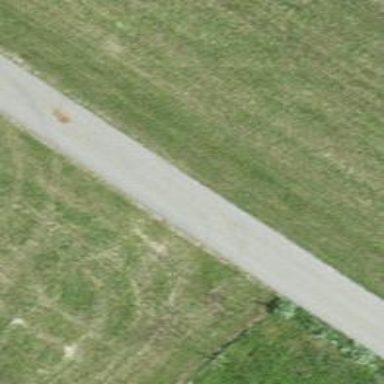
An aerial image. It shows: Unclassified road.